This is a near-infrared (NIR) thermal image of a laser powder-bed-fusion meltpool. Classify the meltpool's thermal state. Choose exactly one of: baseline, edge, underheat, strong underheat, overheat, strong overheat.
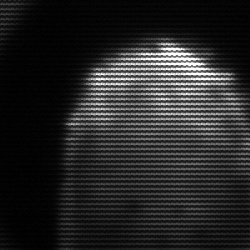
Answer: edge